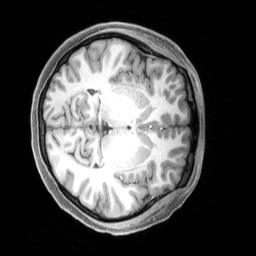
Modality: T1w
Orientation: axial
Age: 27
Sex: female
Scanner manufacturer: siemens
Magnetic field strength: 3 T
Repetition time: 2.4 s
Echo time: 0.00219 s